Question: I've got on my web application several session variables that were set using ajax's 'sessionStorage.setItem'

e.g
'sessionStorage.setItem("id", 345 );'
to access,change and most importantly remove such variables from my c# Controller
'''
Session.RemoveAll();
Session.Remove("id")
Session.Clear();
Session.Abandon();
'''
'''
var sesionId = {Controller}.ControllerContext.HttpContext.Session["{id}"];
var sesionId = this.ControllerContext.HttpContext.Session["{id}"];
var sesionId = ControllerContext.HttpContext.Session["{id}"];
//all return null
'''
These failed trials were taken from other similar questions here in Stackoverflow but I believe the method in which the variables were set may have something to do with the fact those methods are not working out for me.
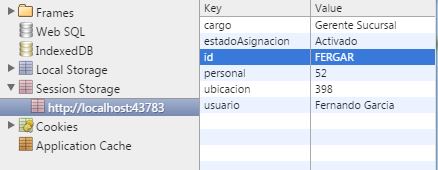
Answer: As Igor mentioned I was having a theory related error and I quote
> The two containers are completely different and unrelated - one is in the browser, the other is on the server.Seems that you are confusing client-side javascript window.sessionStorage and server-side System.Web.HttpContext.Current.Session
Issue was resolved due to his sharp observation